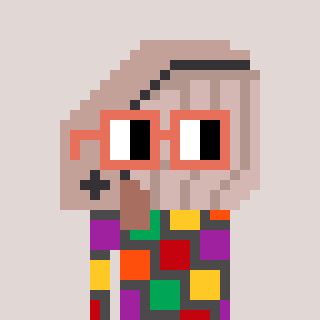
a pixel art character with square orange glasses, a whale-shaped head and a grayscale-colored body on a warm background